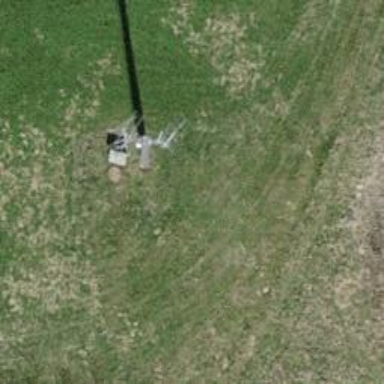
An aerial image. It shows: Communication tower.